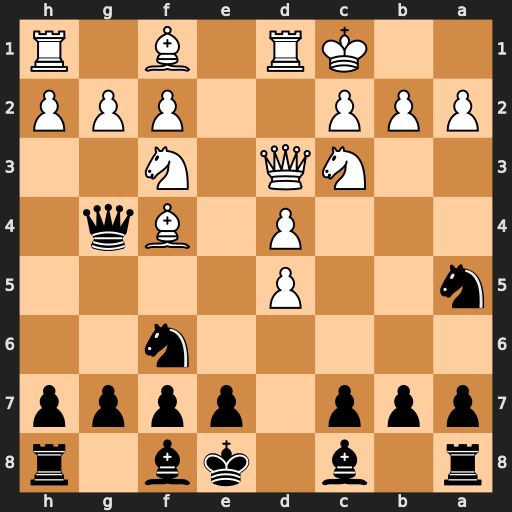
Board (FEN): r1b1kb1r/ppp1pppp/5n2/n2P4/3P1Bq1/2NQ1N2/PPP2PPP/2KR1B1R
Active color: b
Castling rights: kq
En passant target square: -
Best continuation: Qxf4+